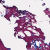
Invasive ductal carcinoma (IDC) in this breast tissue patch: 0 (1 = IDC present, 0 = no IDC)